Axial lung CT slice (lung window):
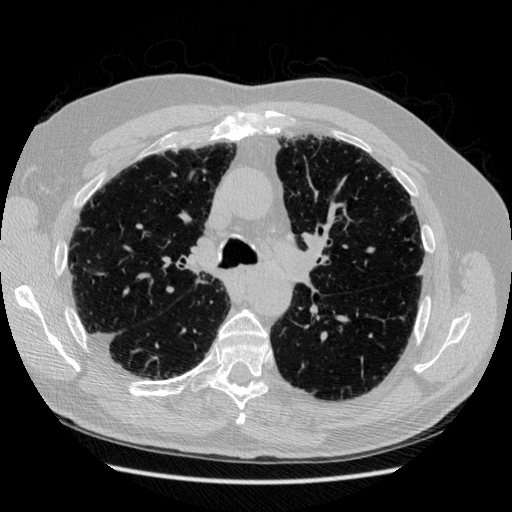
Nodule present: no